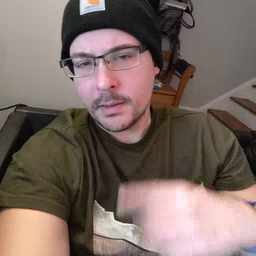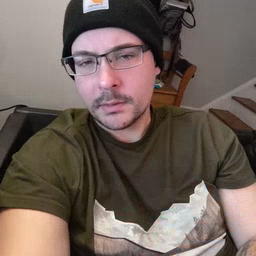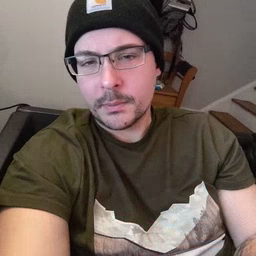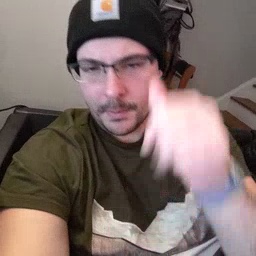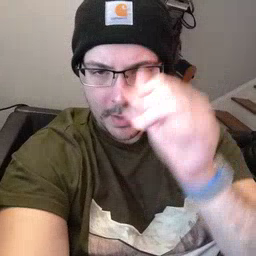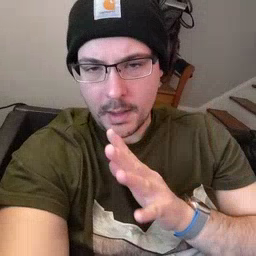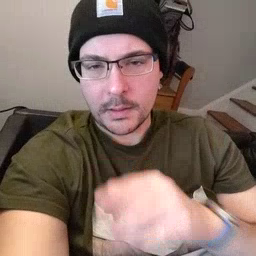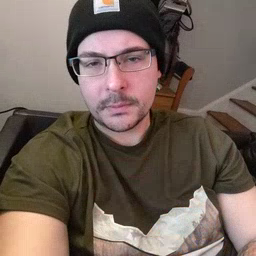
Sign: man